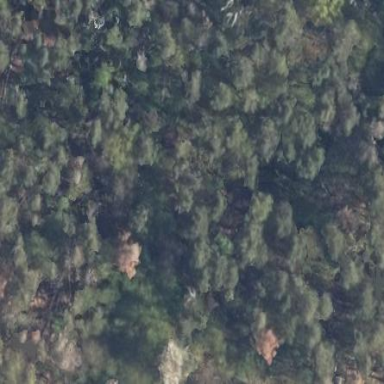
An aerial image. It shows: Forest area.